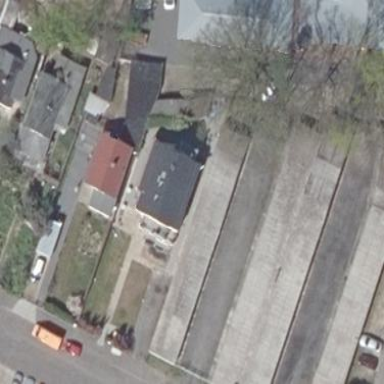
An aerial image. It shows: Group of garages.